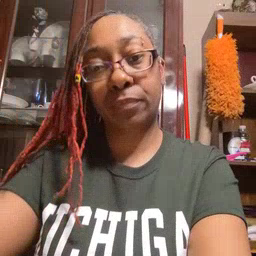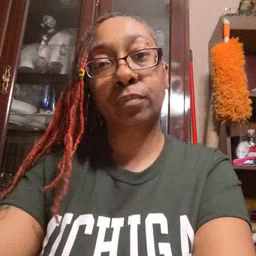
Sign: fireman